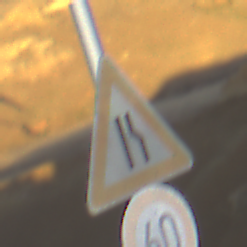
Verkehrszeichen: EinseitigVerengteFahrbahnRechts
Zusatzzeichen unten: Geschwindigkeit60
Umgebung: Outdoor, Nature
Tageszeit: SunriseSunset
Wetter: Clear
Licht: Natural
Jahreszeit: NotSpecified
Kontrast: HighContrast